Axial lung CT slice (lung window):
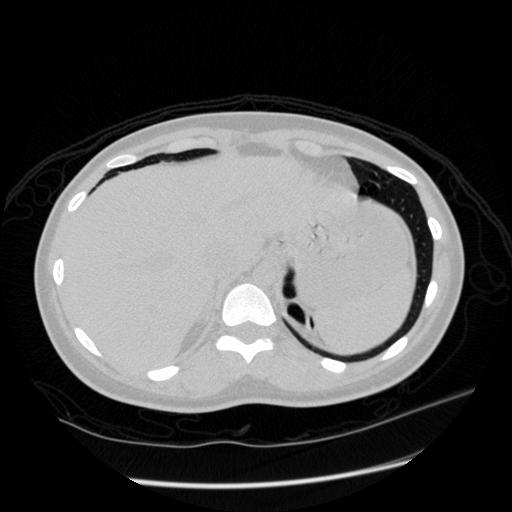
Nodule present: no